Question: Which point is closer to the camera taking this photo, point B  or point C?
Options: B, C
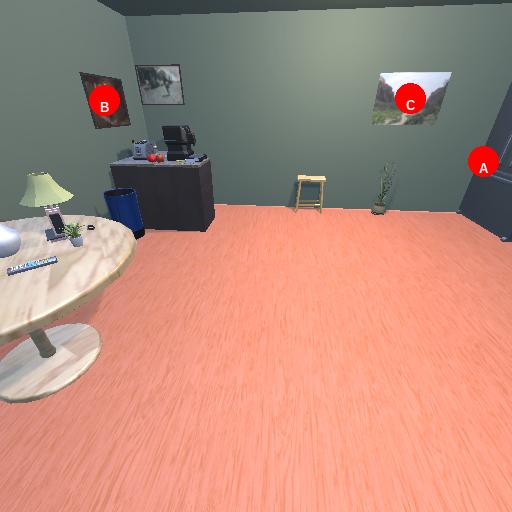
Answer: B